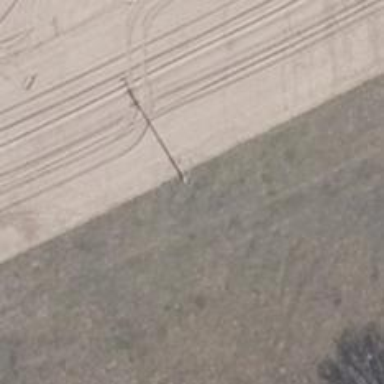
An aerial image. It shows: Power pole.